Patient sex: M
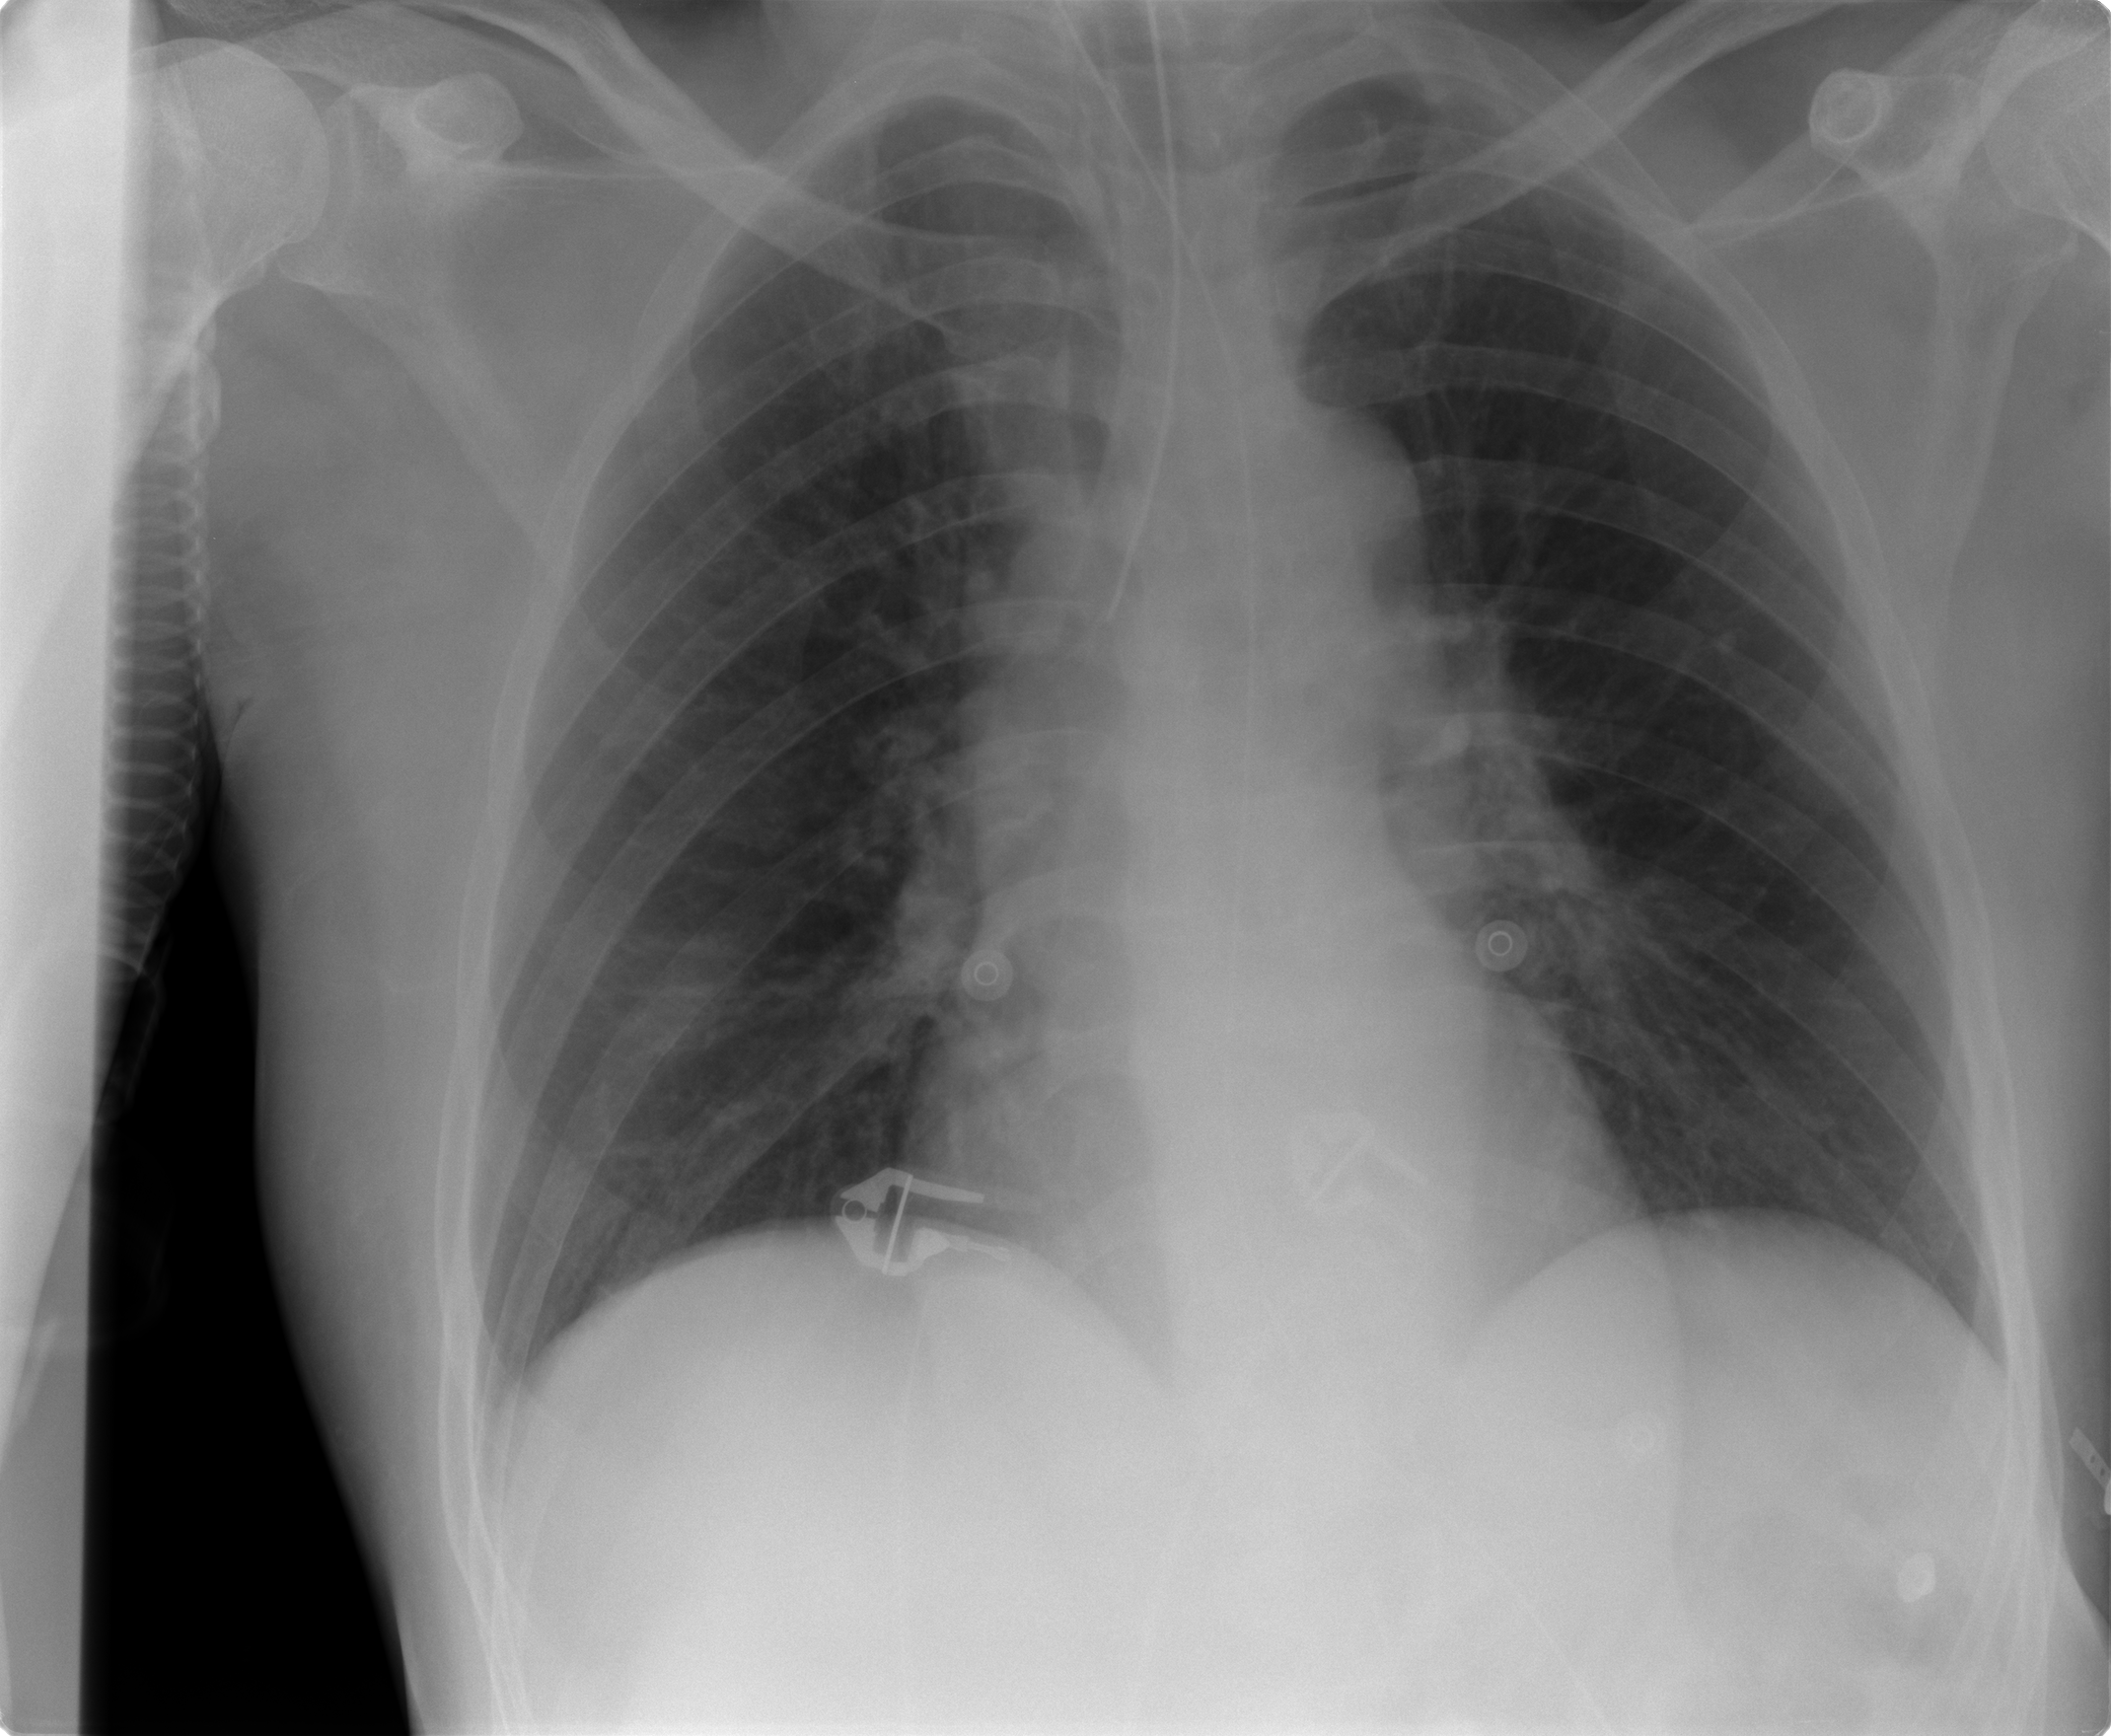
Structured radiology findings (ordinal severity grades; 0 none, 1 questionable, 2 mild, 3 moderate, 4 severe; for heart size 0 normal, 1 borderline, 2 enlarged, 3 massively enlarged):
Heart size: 0
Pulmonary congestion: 1
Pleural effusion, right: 0
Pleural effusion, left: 0
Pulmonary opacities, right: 0
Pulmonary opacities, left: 0
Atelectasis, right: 0
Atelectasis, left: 0